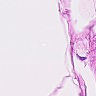
Metastatic tissue present: no